RGB frame:
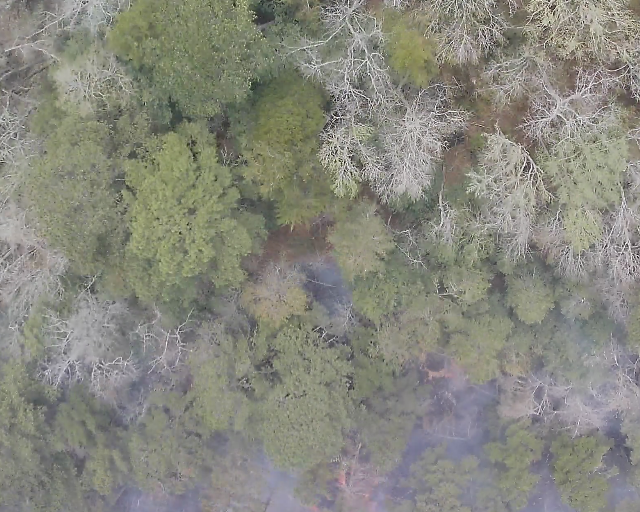
Thermal frame:
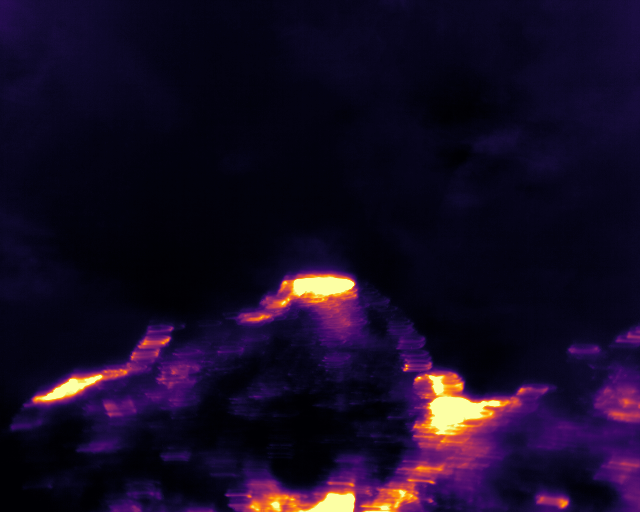
Captured: 2026-02-26 03:10:06
Pixels at or above 80 °C: 4757 (fraction of frame: 0.01452)